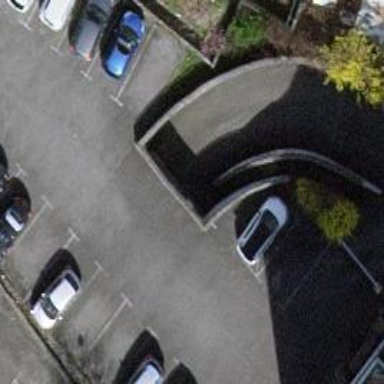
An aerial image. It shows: Parking entrance with concrete surface.